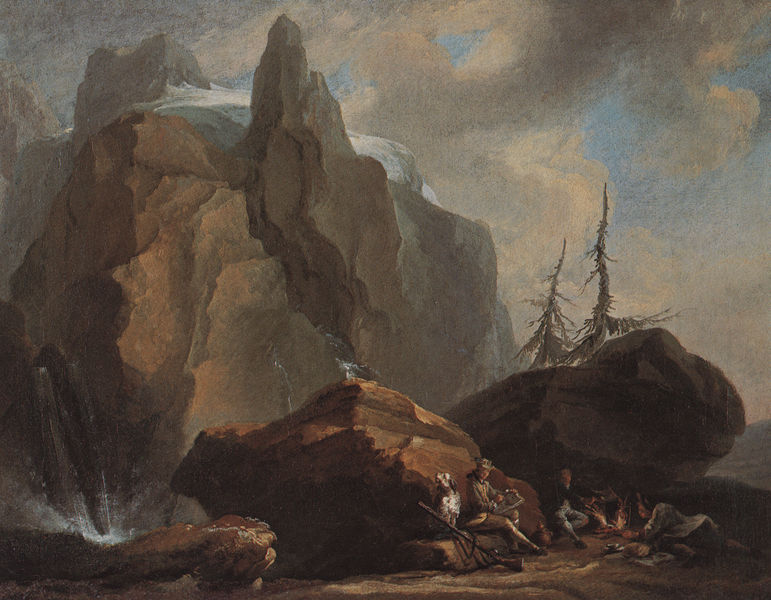
Titel: Hochgebirgslandschaft mit rastenden Bergsteigern und dem Maler
Künstler: Caspar Wolf
Standort: Bern
Institution: (Privatbesitz)
Schlagwörter: baum, berg, blau, felsen, feuer, gemälde, gestein, gewitter, gruppe, himmel, mann, meer, schatten, wasser, wolken, bäume, grün, landschaft, menschen, ocker, see, sitzen, abend, braun, frankreich, grau, hut, licht, männer, nacht, stuhl, eis, hund, schnee, wolke, feier, mensch, stein, steine, öl, bach, dämmerung, hügel, kalt, natur, sonnenaufgang, gewässer, sitzend, wasserfall, strand, liegen, schlafen, düster, berge, fels, gebirge, gipfel, gletscher, sonnenuntergang, kahl, pause, rast, figuren, romantik, tannen, wetter, blue, hands, hat, men, oil, people, white, black, dark, figures, gray, green, grey, group, old, painting, seated, sitting, spitz, talking, three, woman, yellow, brauen, maler, two, brown, liegend, klippe, regen, findlinge, waffe, tanne, jagd, jäger, kiefer, gewehr, jagdhund, cliff, cloud, clouds, man, rock, rocks, sky, stone, tree, hill, hills, landscape, mountain, mountains, nature, sea, shore, water, waves, horizon, trees, felsbrocken, flinte, snow, evening, light, pine, river, stream, dusk, night, caspar david friedrich, drawing, shadow, coat, dog, sketch, romantic, romanticism, writing, zeichner, hubert robert, cliffs, cloudy, storm, turner, wave, dirt, lager, day, human, music, fireplace, walk, watercolour, quelle, artist, painter, map, weather, kaskade, animal, legs, gemeinschaft, fire, branches, boucher, flesen, asleep, cave, lying, resting, shadows, sleeping, splash, cold, eating, lagerfeuer, fund, dramatic, flames, humans, waterfall, wasseer, tan, wolekn, stones, boulders, hiking, staff, wanderer, rest, camp, flame, firs, terrain, break, gewher, zeichenbrett, weapon, gun, guns, meal, romantism, firn, hound, boulder, tischbein, whit, overcast, hunter, bild zu klein, keunstler, kuenstler, kälte, schutz, vorsprung, wärme, rocky, rifle, trunks, chill, fir, scenery, hunting, musket, wässer, lwabderer, abwend, essen trinken, nachruhe, burned, berg tanne wanderer wolken, wasserfall gewehr, ölbild, essen, kochen, en, hunt, ridge, #wolken, three men, 1889, laying, camping, hils, hilll, evergreen, sketching, explorers, explorer, cook, spruce, fr, wate, hunters, shotgun, rugged, craggy, campfire, chasing, 1840, campers, hunting dog, crag, firearm, ridges, mnan, exploreres, rok, overhang, caspar david, nadelbäume, snowcapped peaks, landscapw, cataract, ember, casper david friedrich, humns